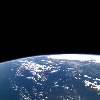
Label: water